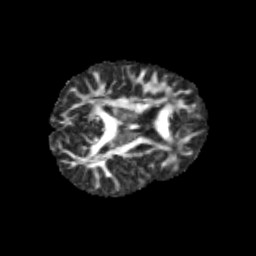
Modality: FA
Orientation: axial
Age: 13
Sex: male
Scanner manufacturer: siemens
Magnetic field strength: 3 T
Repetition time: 3.8 s
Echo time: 0.07 s